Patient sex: F
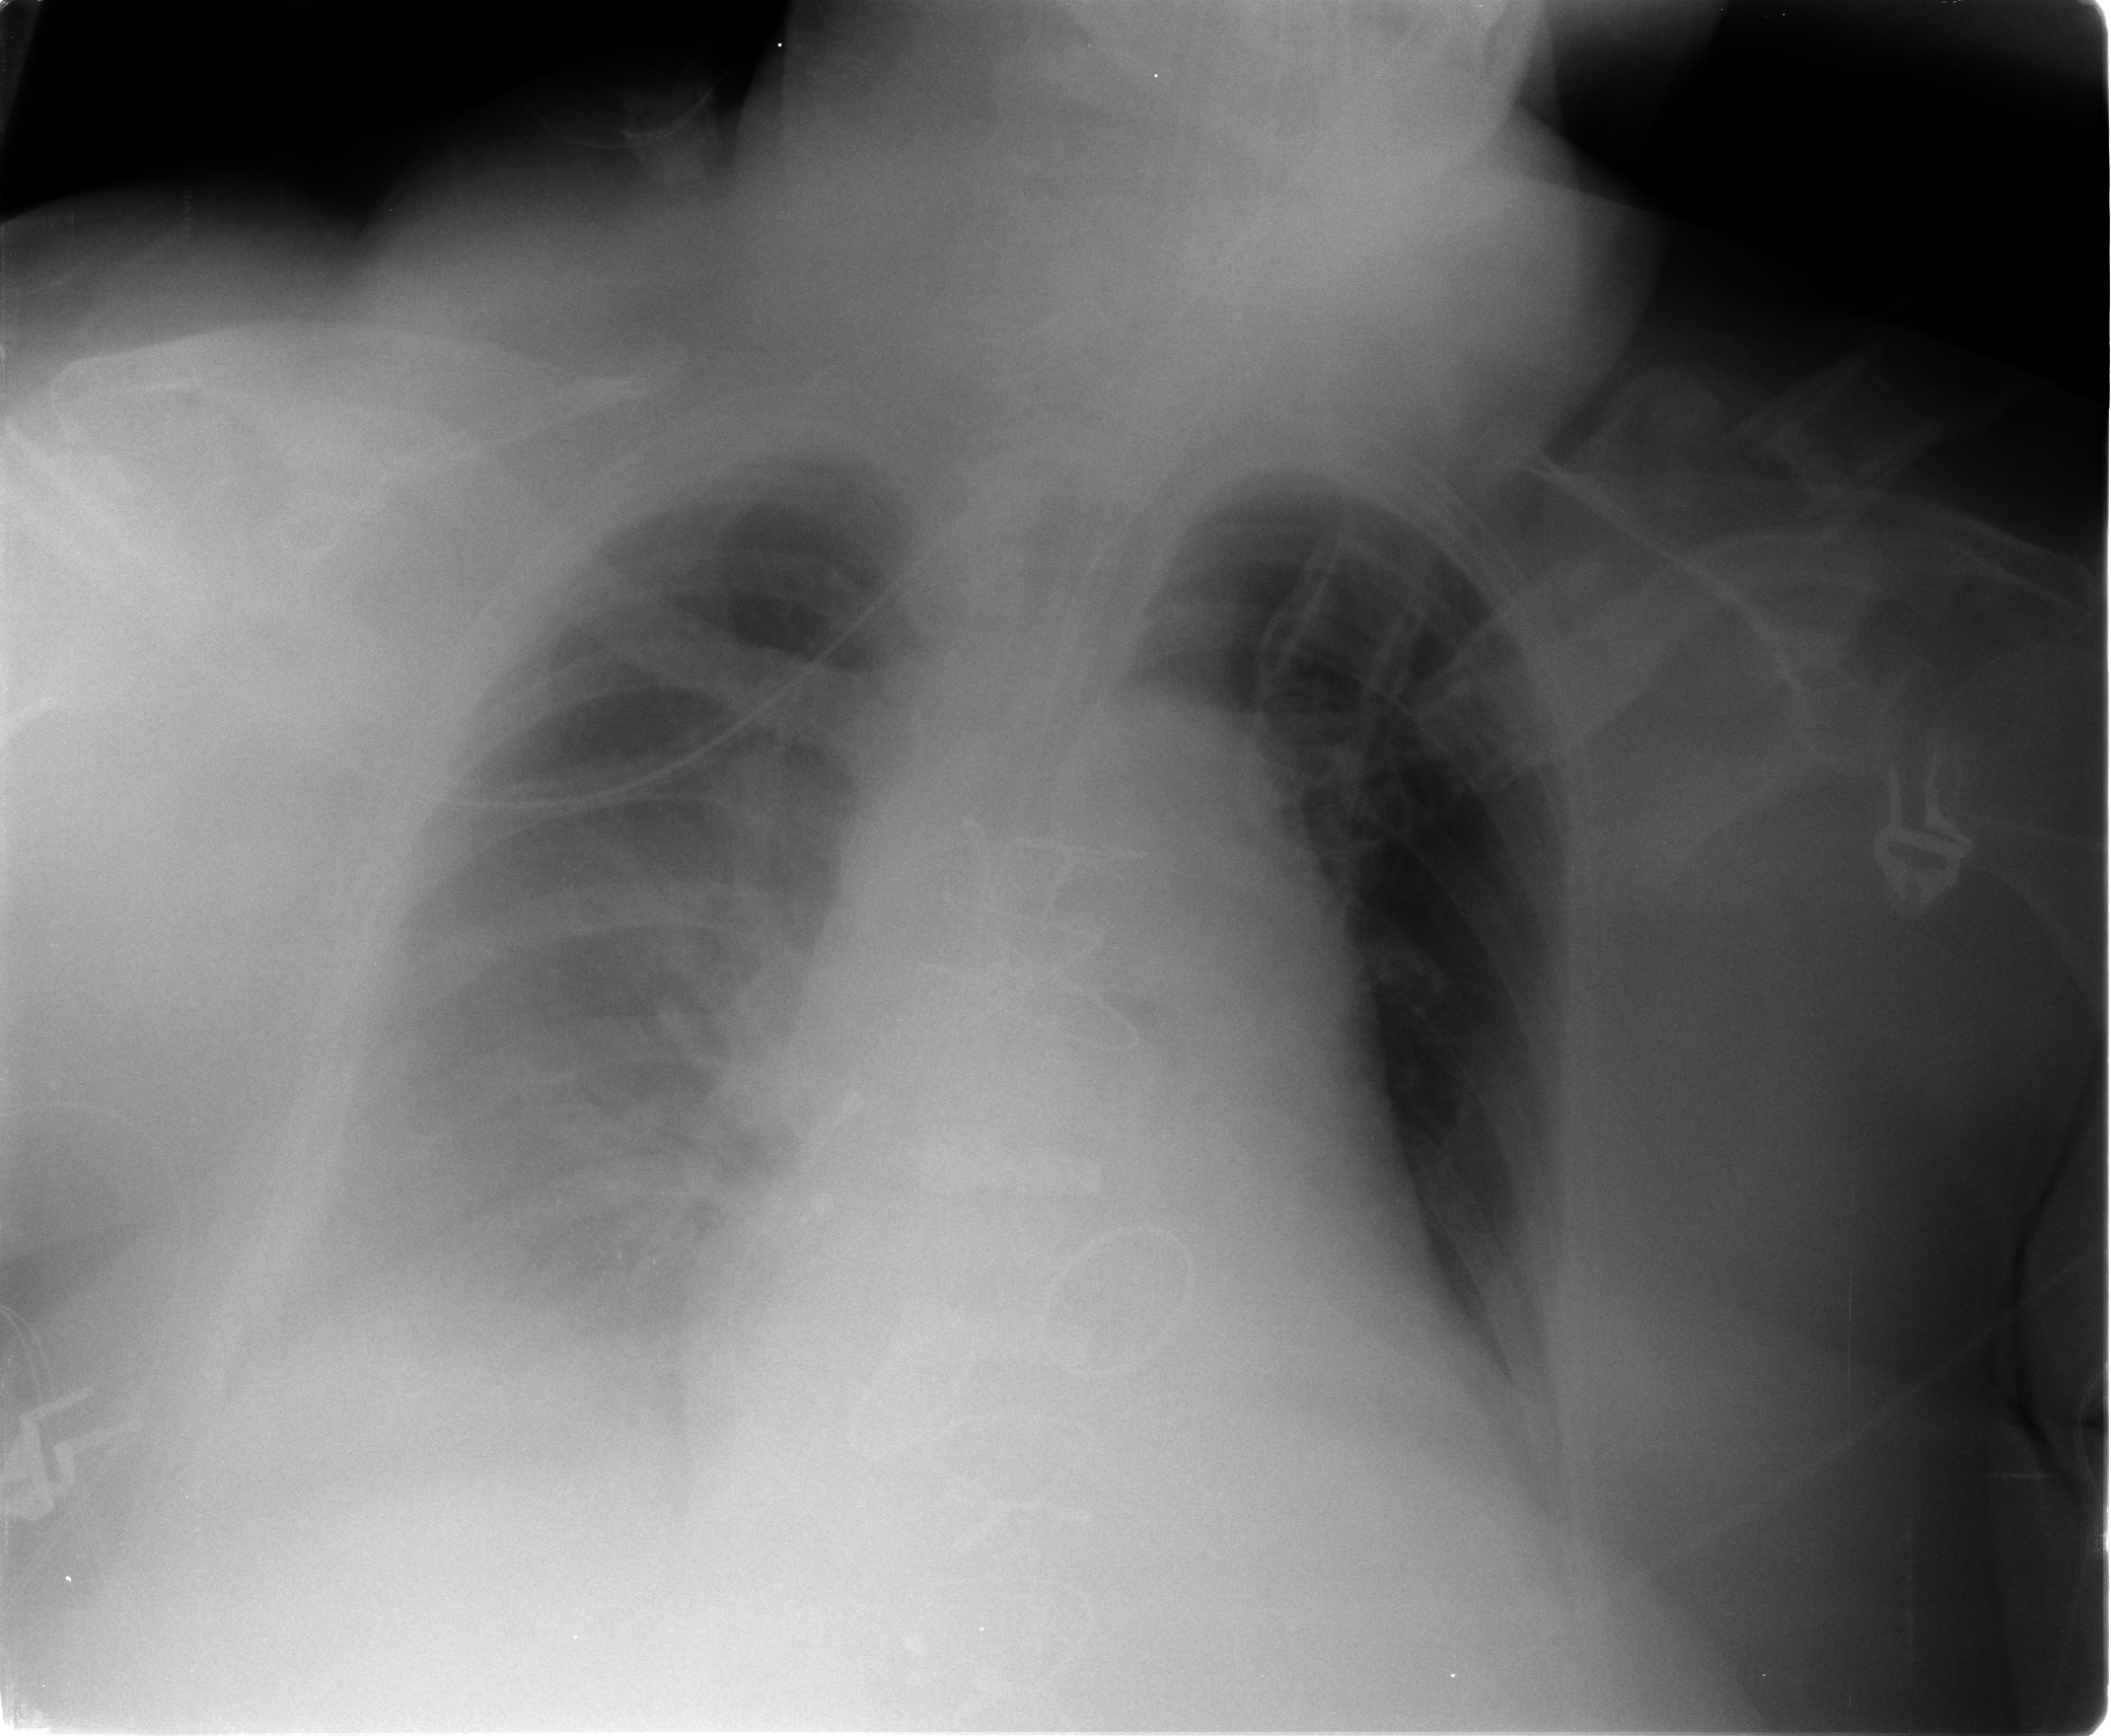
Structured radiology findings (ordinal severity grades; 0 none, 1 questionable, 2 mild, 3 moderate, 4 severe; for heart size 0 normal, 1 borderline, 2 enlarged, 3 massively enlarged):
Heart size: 3
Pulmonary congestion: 1
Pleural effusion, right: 1
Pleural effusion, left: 1
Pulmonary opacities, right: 2
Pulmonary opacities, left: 0
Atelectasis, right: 2
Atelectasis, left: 2